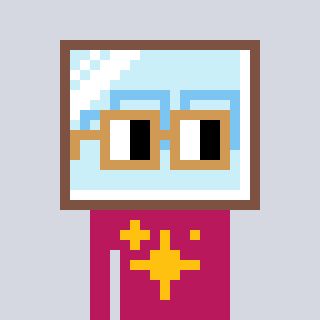
a pixel art character with square brown glasses, a mirror-shaped head and a darkpink-colored body on a cool background